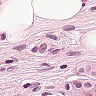
Metastatic tissue present: yes